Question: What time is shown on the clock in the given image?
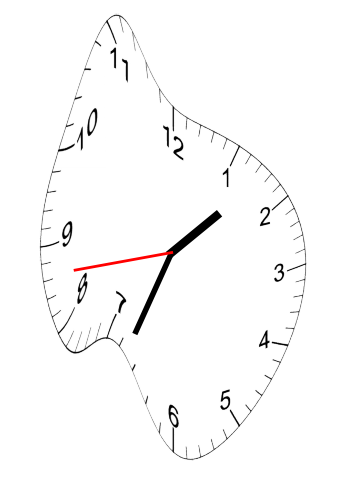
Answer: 01:33:43